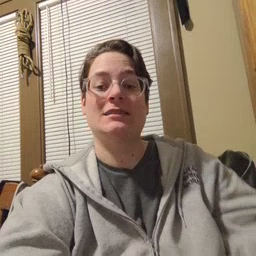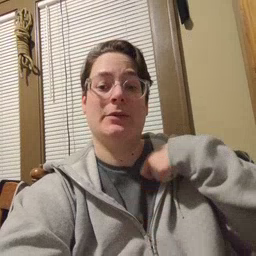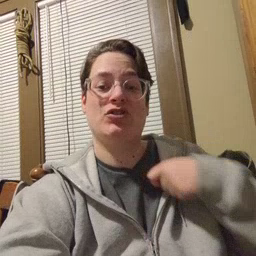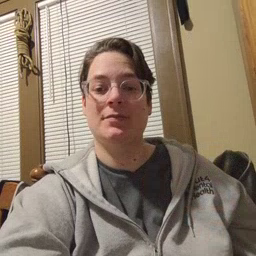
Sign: zipper